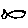
Label: fish